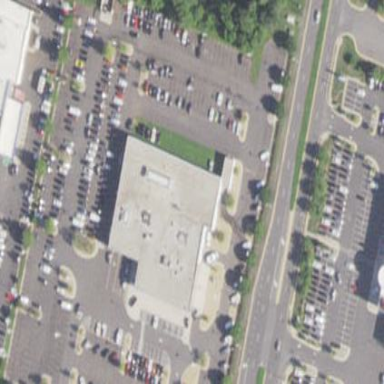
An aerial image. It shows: Building that houses car shop.